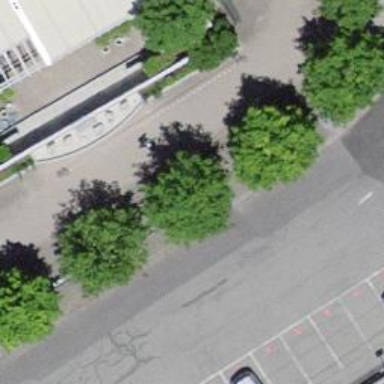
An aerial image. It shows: Bench.